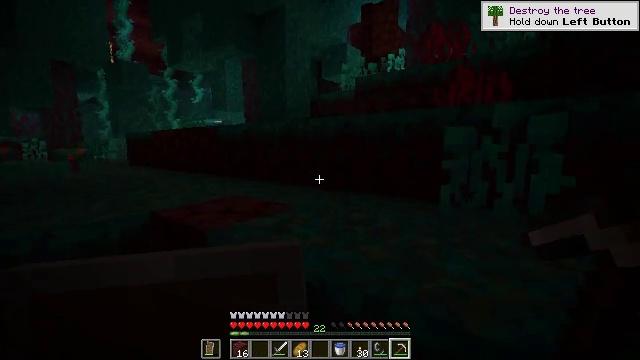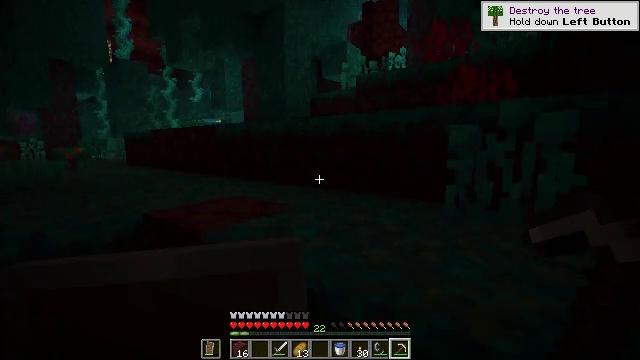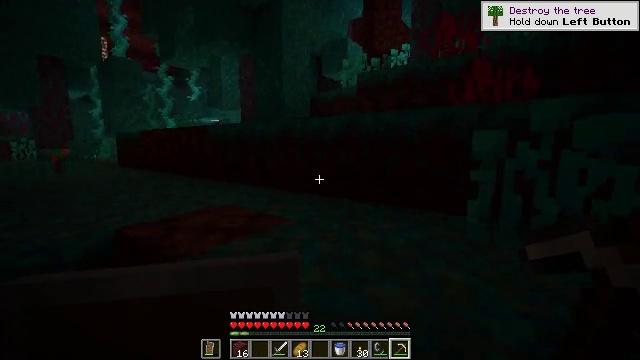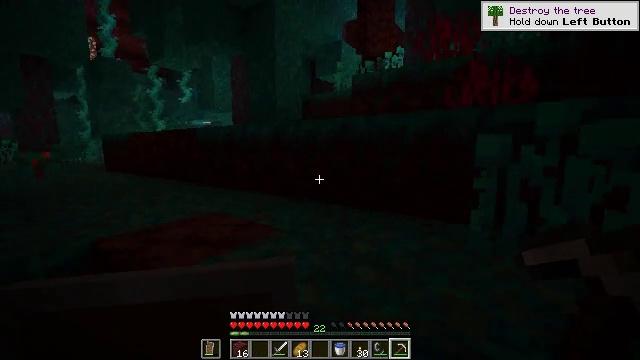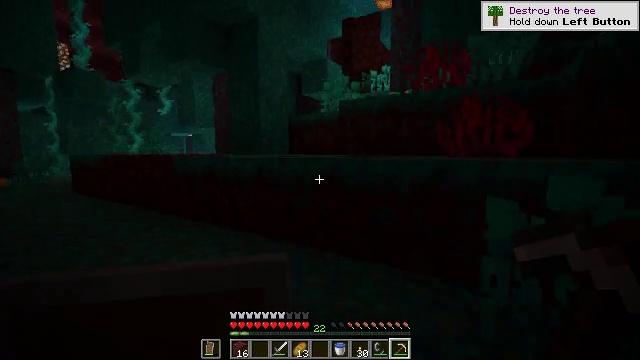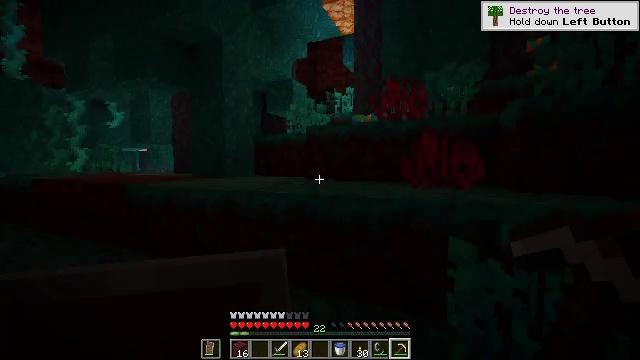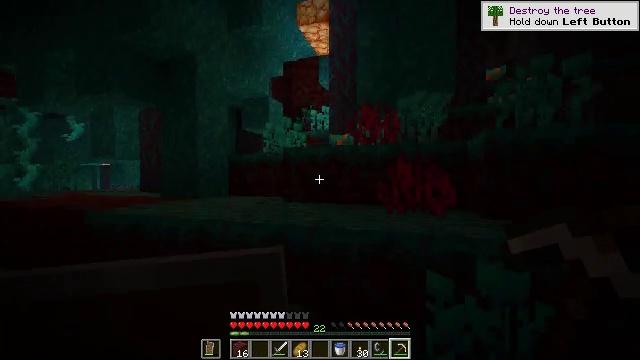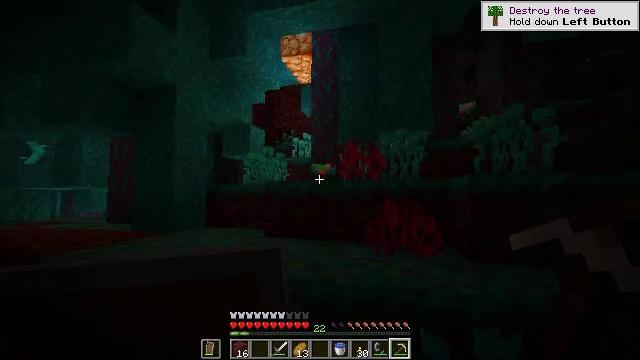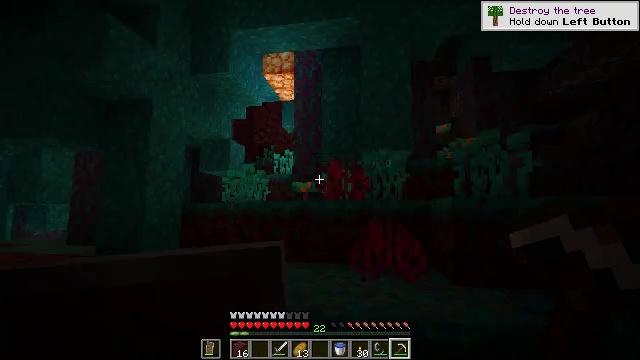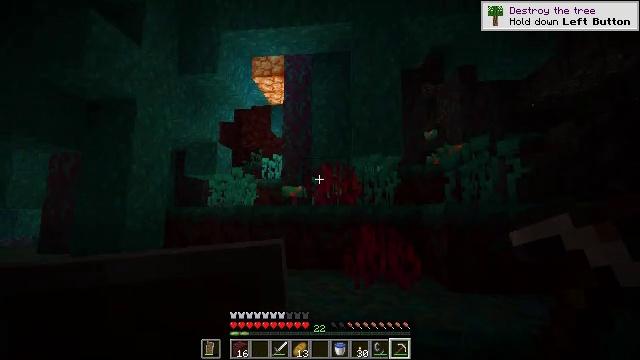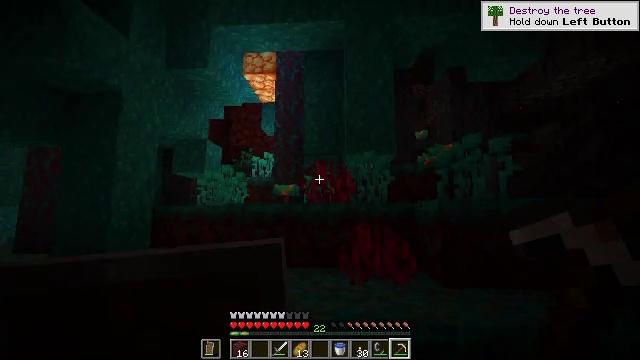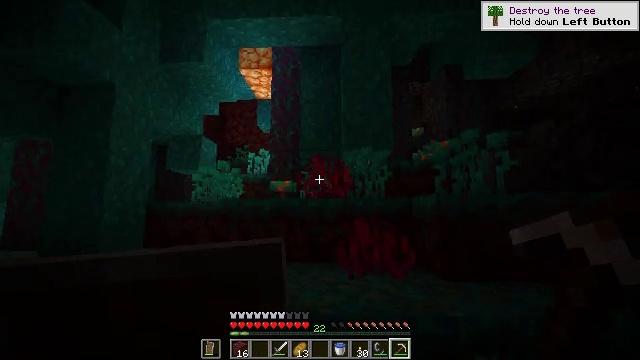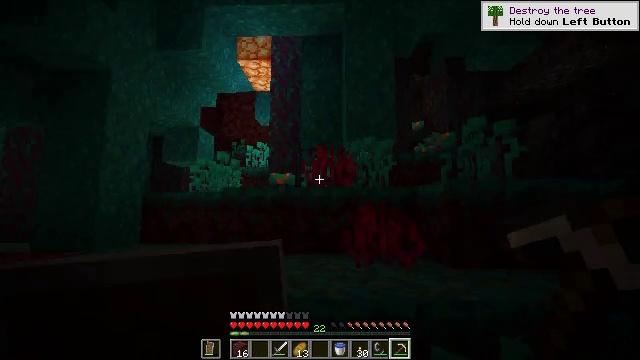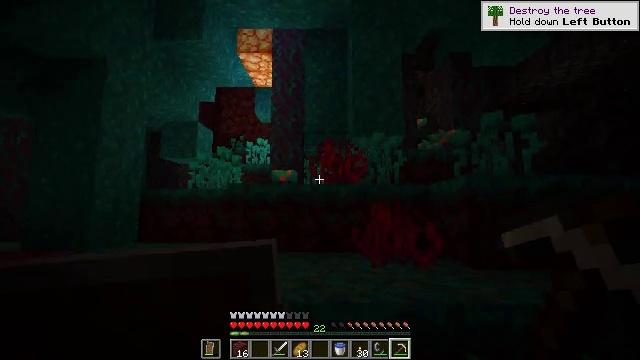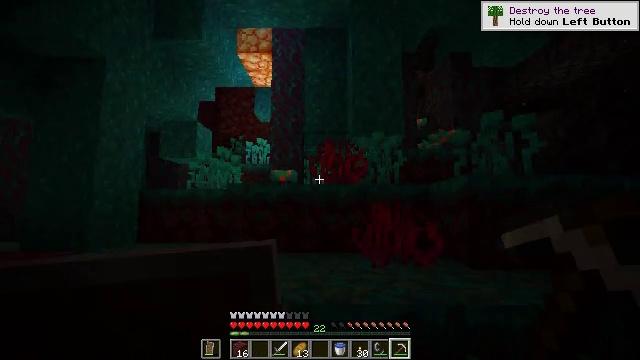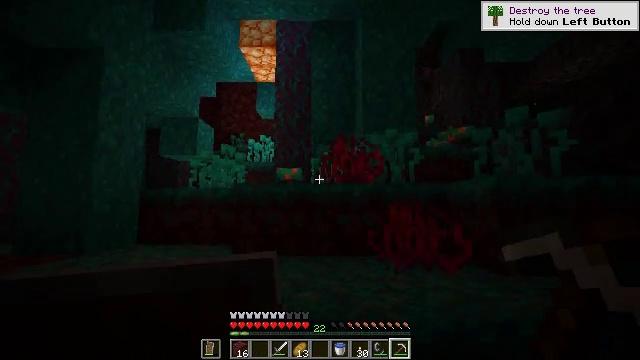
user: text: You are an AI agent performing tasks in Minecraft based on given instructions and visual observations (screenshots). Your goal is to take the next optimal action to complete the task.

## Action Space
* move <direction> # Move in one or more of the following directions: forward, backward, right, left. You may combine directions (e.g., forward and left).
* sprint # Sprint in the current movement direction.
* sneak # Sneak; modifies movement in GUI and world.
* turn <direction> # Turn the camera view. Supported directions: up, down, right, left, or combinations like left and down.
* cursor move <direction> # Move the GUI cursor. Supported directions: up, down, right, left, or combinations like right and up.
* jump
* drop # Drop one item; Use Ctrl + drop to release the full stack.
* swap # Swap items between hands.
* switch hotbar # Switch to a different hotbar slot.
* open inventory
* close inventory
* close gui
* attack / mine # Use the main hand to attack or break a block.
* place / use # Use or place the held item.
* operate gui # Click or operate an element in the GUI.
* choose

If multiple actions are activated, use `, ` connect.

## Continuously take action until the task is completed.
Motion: motion action
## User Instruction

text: Use a pickaxe to mine the warped nylium.
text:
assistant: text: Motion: move forward
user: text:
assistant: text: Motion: move forward
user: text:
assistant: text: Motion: move forward, turn right
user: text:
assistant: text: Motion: move forward, turn right and up, jump
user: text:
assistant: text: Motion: move forward, turn right and up, jump
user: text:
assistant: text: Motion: move forward, turn right and up, jump
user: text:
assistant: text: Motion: move forward, turn right and up, jump
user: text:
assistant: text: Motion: move forward and move left, turn right and up
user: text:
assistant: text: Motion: move forward and move left, turn right and up
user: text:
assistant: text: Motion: move forward and move left, turn right
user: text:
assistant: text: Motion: move forward and move left, turn right
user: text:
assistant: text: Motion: move forward and move left, turn right
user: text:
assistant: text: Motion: move forward and move left
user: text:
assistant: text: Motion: move forward and move left
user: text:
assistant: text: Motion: move forward and move left
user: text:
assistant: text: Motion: move forward
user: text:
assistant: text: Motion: move forward
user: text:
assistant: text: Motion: move forward
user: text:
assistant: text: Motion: move forward
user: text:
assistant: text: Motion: move forward, jump
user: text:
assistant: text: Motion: move forward, jump
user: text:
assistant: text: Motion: move forward, turn right and down, jump
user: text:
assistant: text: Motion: move forward, turn right and down, jump
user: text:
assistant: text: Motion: move forward, turn right
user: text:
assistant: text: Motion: move forward, turn right
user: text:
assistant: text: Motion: move forward
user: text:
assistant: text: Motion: move forward, turn left
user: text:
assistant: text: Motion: move forward, turn left and down
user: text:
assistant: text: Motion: move forward, turn left and down
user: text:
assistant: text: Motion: move forward, turn left and down